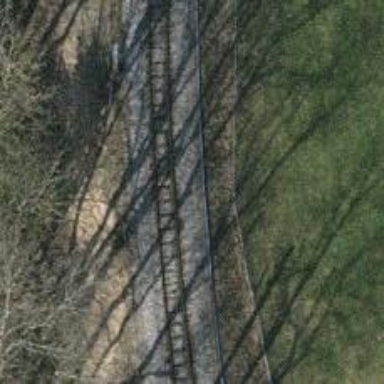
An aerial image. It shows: Narrow-gauge railway track with one electrified contact line.